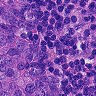
Metastatic tissue present: yes